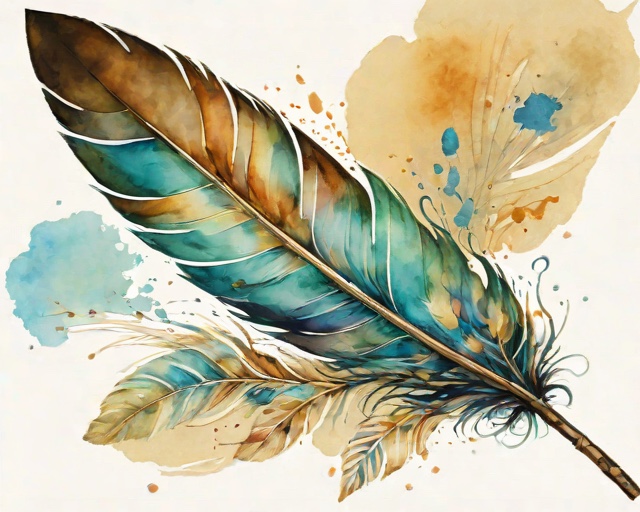
Category: Thank You